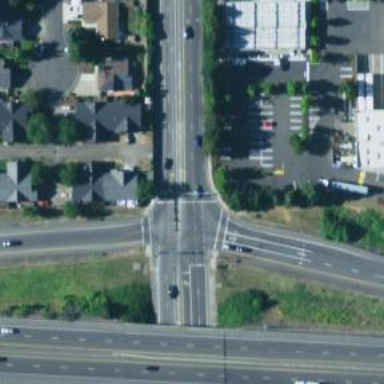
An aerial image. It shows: Solid stop line on the road marking.